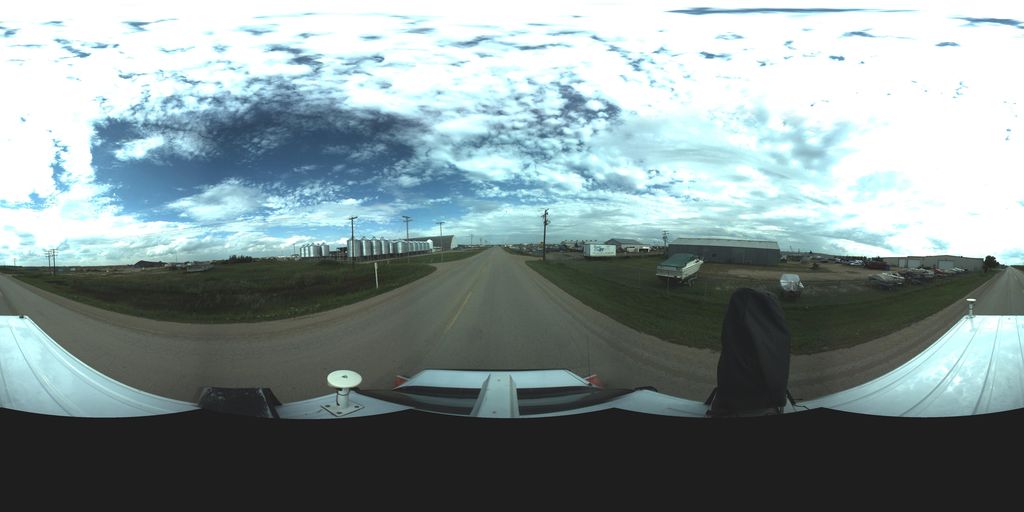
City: saskatoon